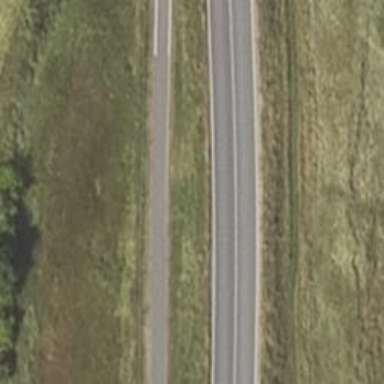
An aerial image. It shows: Secondary road with asphalt surface.